Field crop: maize
Growth stage: 1
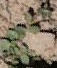
Species: convolvulus